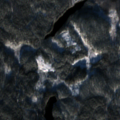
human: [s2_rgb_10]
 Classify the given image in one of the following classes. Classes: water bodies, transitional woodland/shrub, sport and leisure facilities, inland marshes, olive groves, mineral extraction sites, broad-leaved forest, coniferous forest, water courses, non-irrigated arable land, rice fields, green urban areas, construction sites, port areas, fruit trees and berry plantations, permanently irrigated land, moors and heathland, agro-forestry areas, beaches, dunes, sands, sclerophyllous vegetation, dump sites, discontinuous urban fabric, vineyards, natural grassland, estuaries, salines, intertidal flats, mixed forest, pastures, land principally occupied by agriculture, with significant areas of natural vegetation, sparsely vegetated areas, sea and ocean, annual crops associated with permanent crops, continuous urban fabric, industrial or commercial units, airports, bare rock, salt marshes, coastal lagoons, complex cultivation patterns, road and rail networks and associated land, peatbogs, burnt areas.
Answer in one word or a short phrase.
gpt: coniferous forest, mixed forest